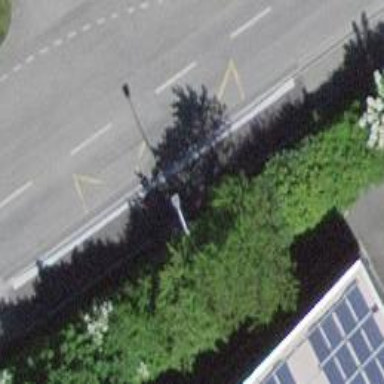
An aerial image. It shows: Bus stop with platform for public transport.